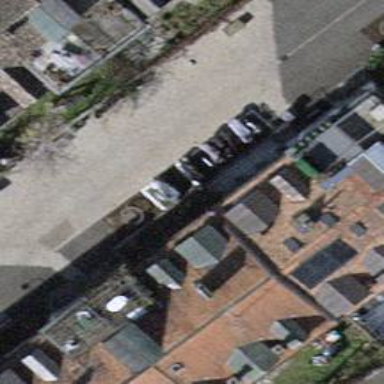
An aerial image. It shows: Motorcycle parking facility.